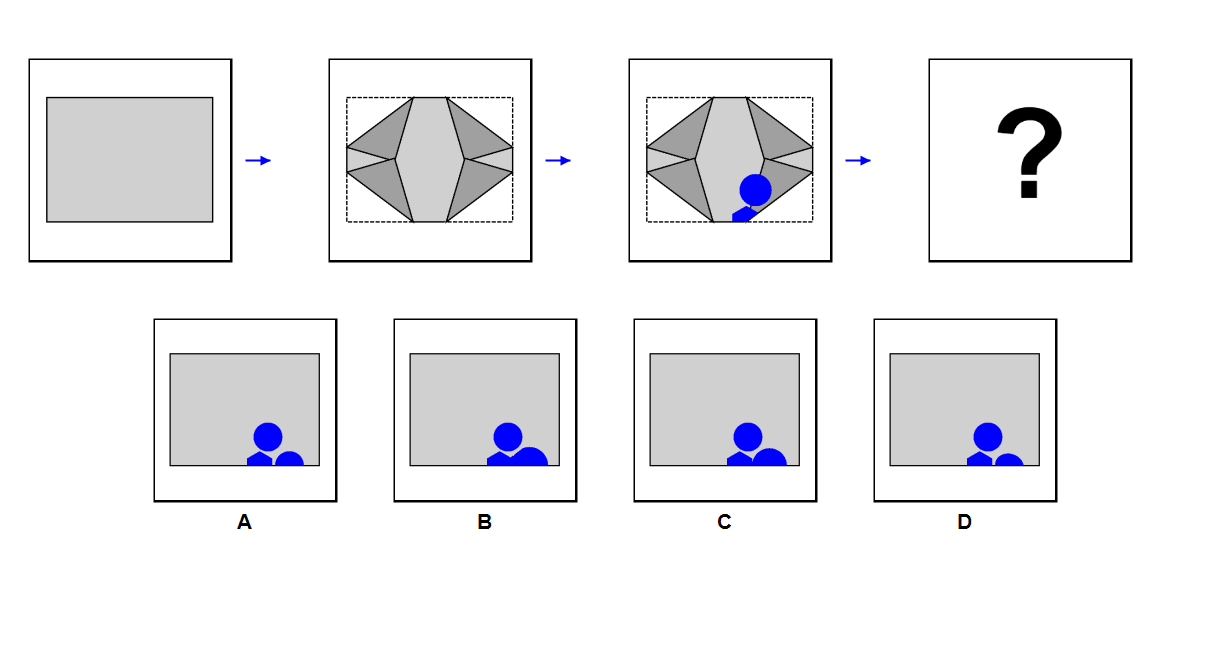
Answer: A